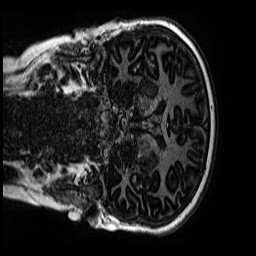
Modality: MP2RAGE
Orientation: coronal
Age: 12
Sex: male
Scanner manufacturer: siemens
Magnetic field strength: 3 T
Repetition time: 4 s
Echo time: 0.00299 s